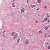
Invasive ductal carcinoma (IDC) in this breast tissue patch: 1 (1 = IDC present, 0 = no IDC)